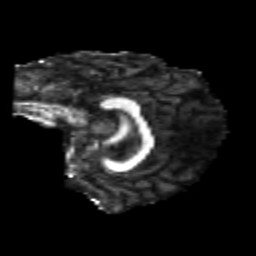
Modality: FA
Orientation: sagittal
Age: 24
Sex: female
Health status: healthy
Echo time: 0.074 s